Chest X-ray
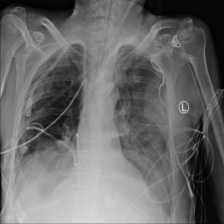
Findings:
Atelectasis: negative
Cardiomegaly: negative
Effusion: negative
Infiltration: negative
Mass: positive
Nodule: negative
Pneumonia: negative
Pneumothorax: negative
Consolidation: negative
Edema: negative
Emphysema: negative
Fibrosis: negative
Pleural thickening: negative
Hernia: negative